This time-frequency spectrogram was computed from a rotor test-rig vibration snapshot; brighter regions carry more energy. Diagnose the rotating machine from this image, choosing from: normal, misalignment, unbalance, looseness.
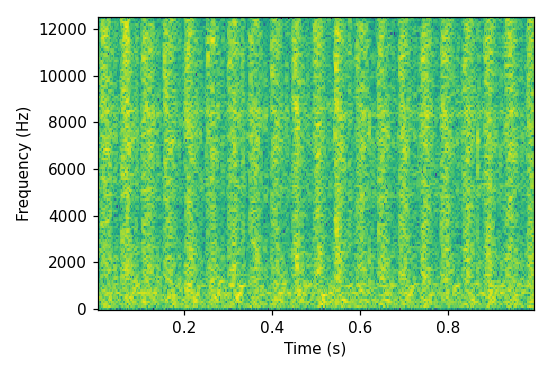
Answer: looseness